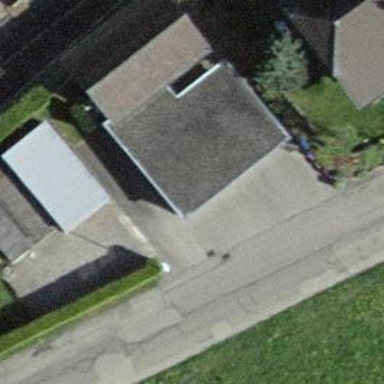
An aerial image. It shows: View of roof of building.